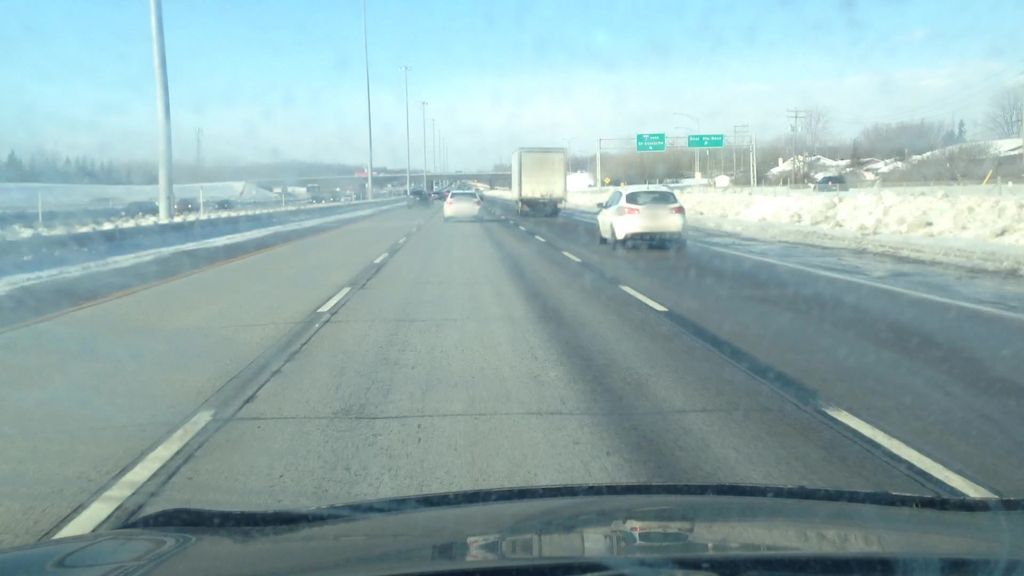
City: montreal